Question: Sampling uniformly at random from an n-dimensional unit simplex is the fancy way to say that you want n random numbers such that
- - -
In the n=2 case you want to sample uniformly from the segment of the line x+y=1 (ie, y=1-x) that is in the positive quadrant.
In the n=3 case you're sampling from the triangle-shaped part of the plane x+y+z=1 that is in the positive octant of R3:

(Image from <URL>
Note that picking n uniform random numbers and then normalizing them so they sum to one does not work. You end up with a bias towards less extreme numbers.
Similarly, picking n-1 uniform random numbers and then taking the nth to be one minus the sum of them also introduces bias.
Wikipedia gives two algorithms to do this correctly: <URL>
(Though the second one currently claims to only be correct in practice, not in theory. I'm hoping to clean that up or clarify it when I understand this better. I initially stuck in a "WARNING: such-and-such paper claims the following is wrong" on that Wikipedia page and someone else turned it into the "works only in practice" caveat.)
Finally, the question:
What do you consider the best implementation of simplex sampling in Mathematica (preferably with empirical confirmation that it's correct)?
Related questions
- <URL>
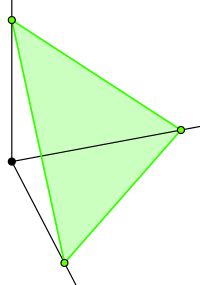
Answer: This code can work:
'''
samples[n_] := Differences[Join[{0}, Sort[RandomReal[Range[0, 1], n - 1]], {1}]]
'''
Basically you just choose 'n - 1' places on the interval '[0,1]' to split it up then take the size of each of the pieces using 'Differences'.
A quick run of 'Timing' on this shows that it's a little faster than Janus's first answer.